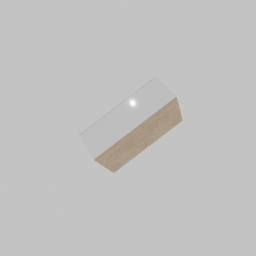
Label: furniture